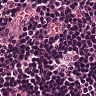
Metastatic tissue present: no